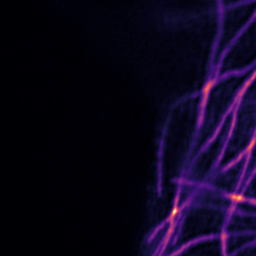
Label: Super-resolution Microtubules image